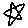
Label: star